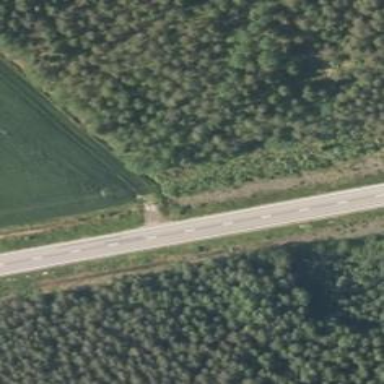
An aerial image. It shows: Primary highway.